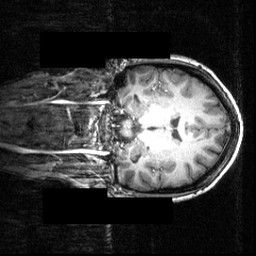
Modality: T1w
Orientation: coronal
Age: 28
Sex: female
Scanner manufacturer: siemens
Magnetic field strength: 3.951 T
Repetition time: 1.5 s
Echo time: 0.00335 s